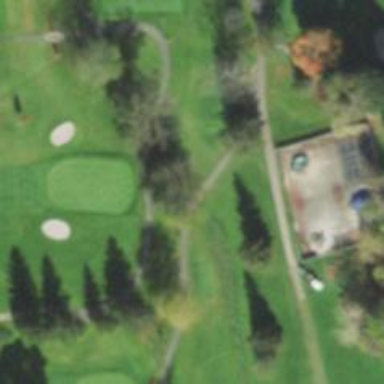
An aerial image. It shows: Golf cartpath that is also road path.